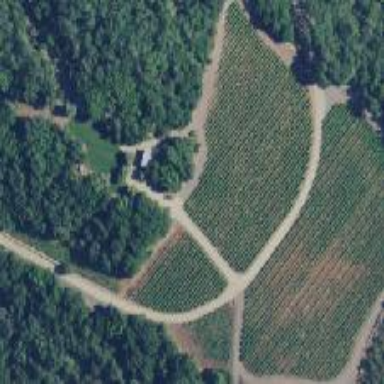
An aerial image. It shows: Vineyard with wine grapes as the main crop.